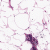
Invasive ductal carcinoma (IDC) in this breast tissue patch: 0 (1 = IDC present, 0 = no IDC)